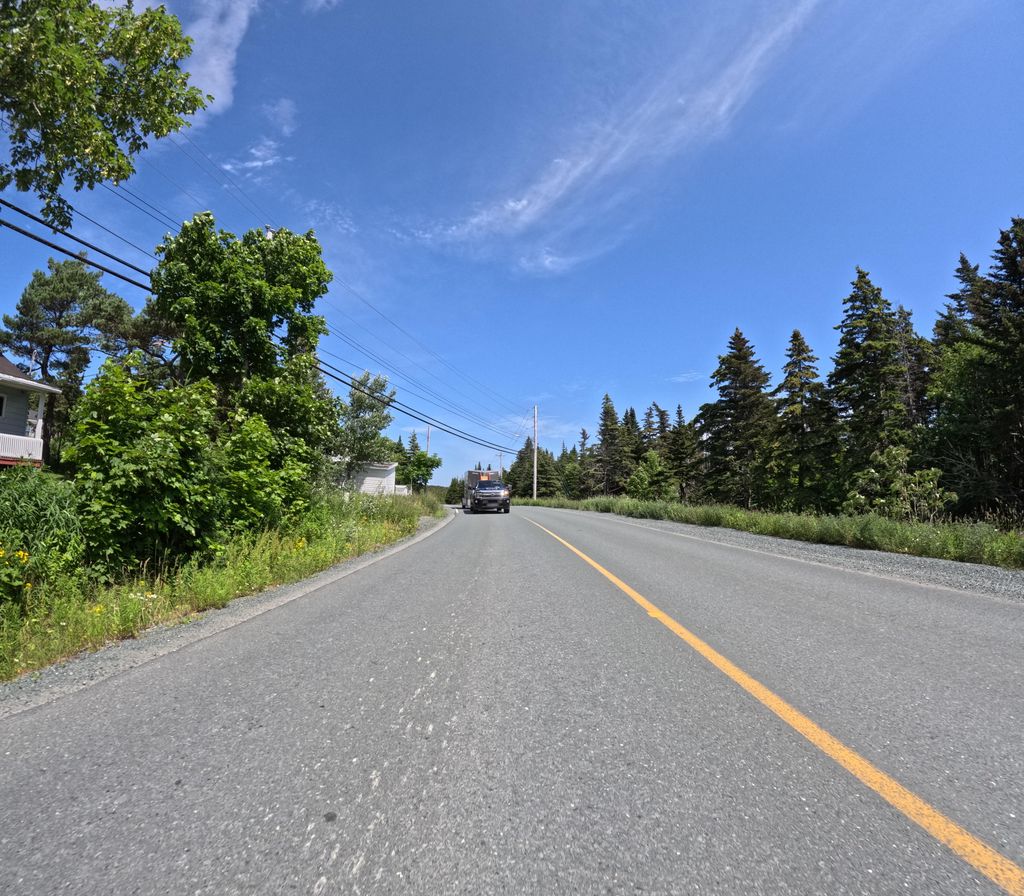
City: st_johns